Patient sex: M
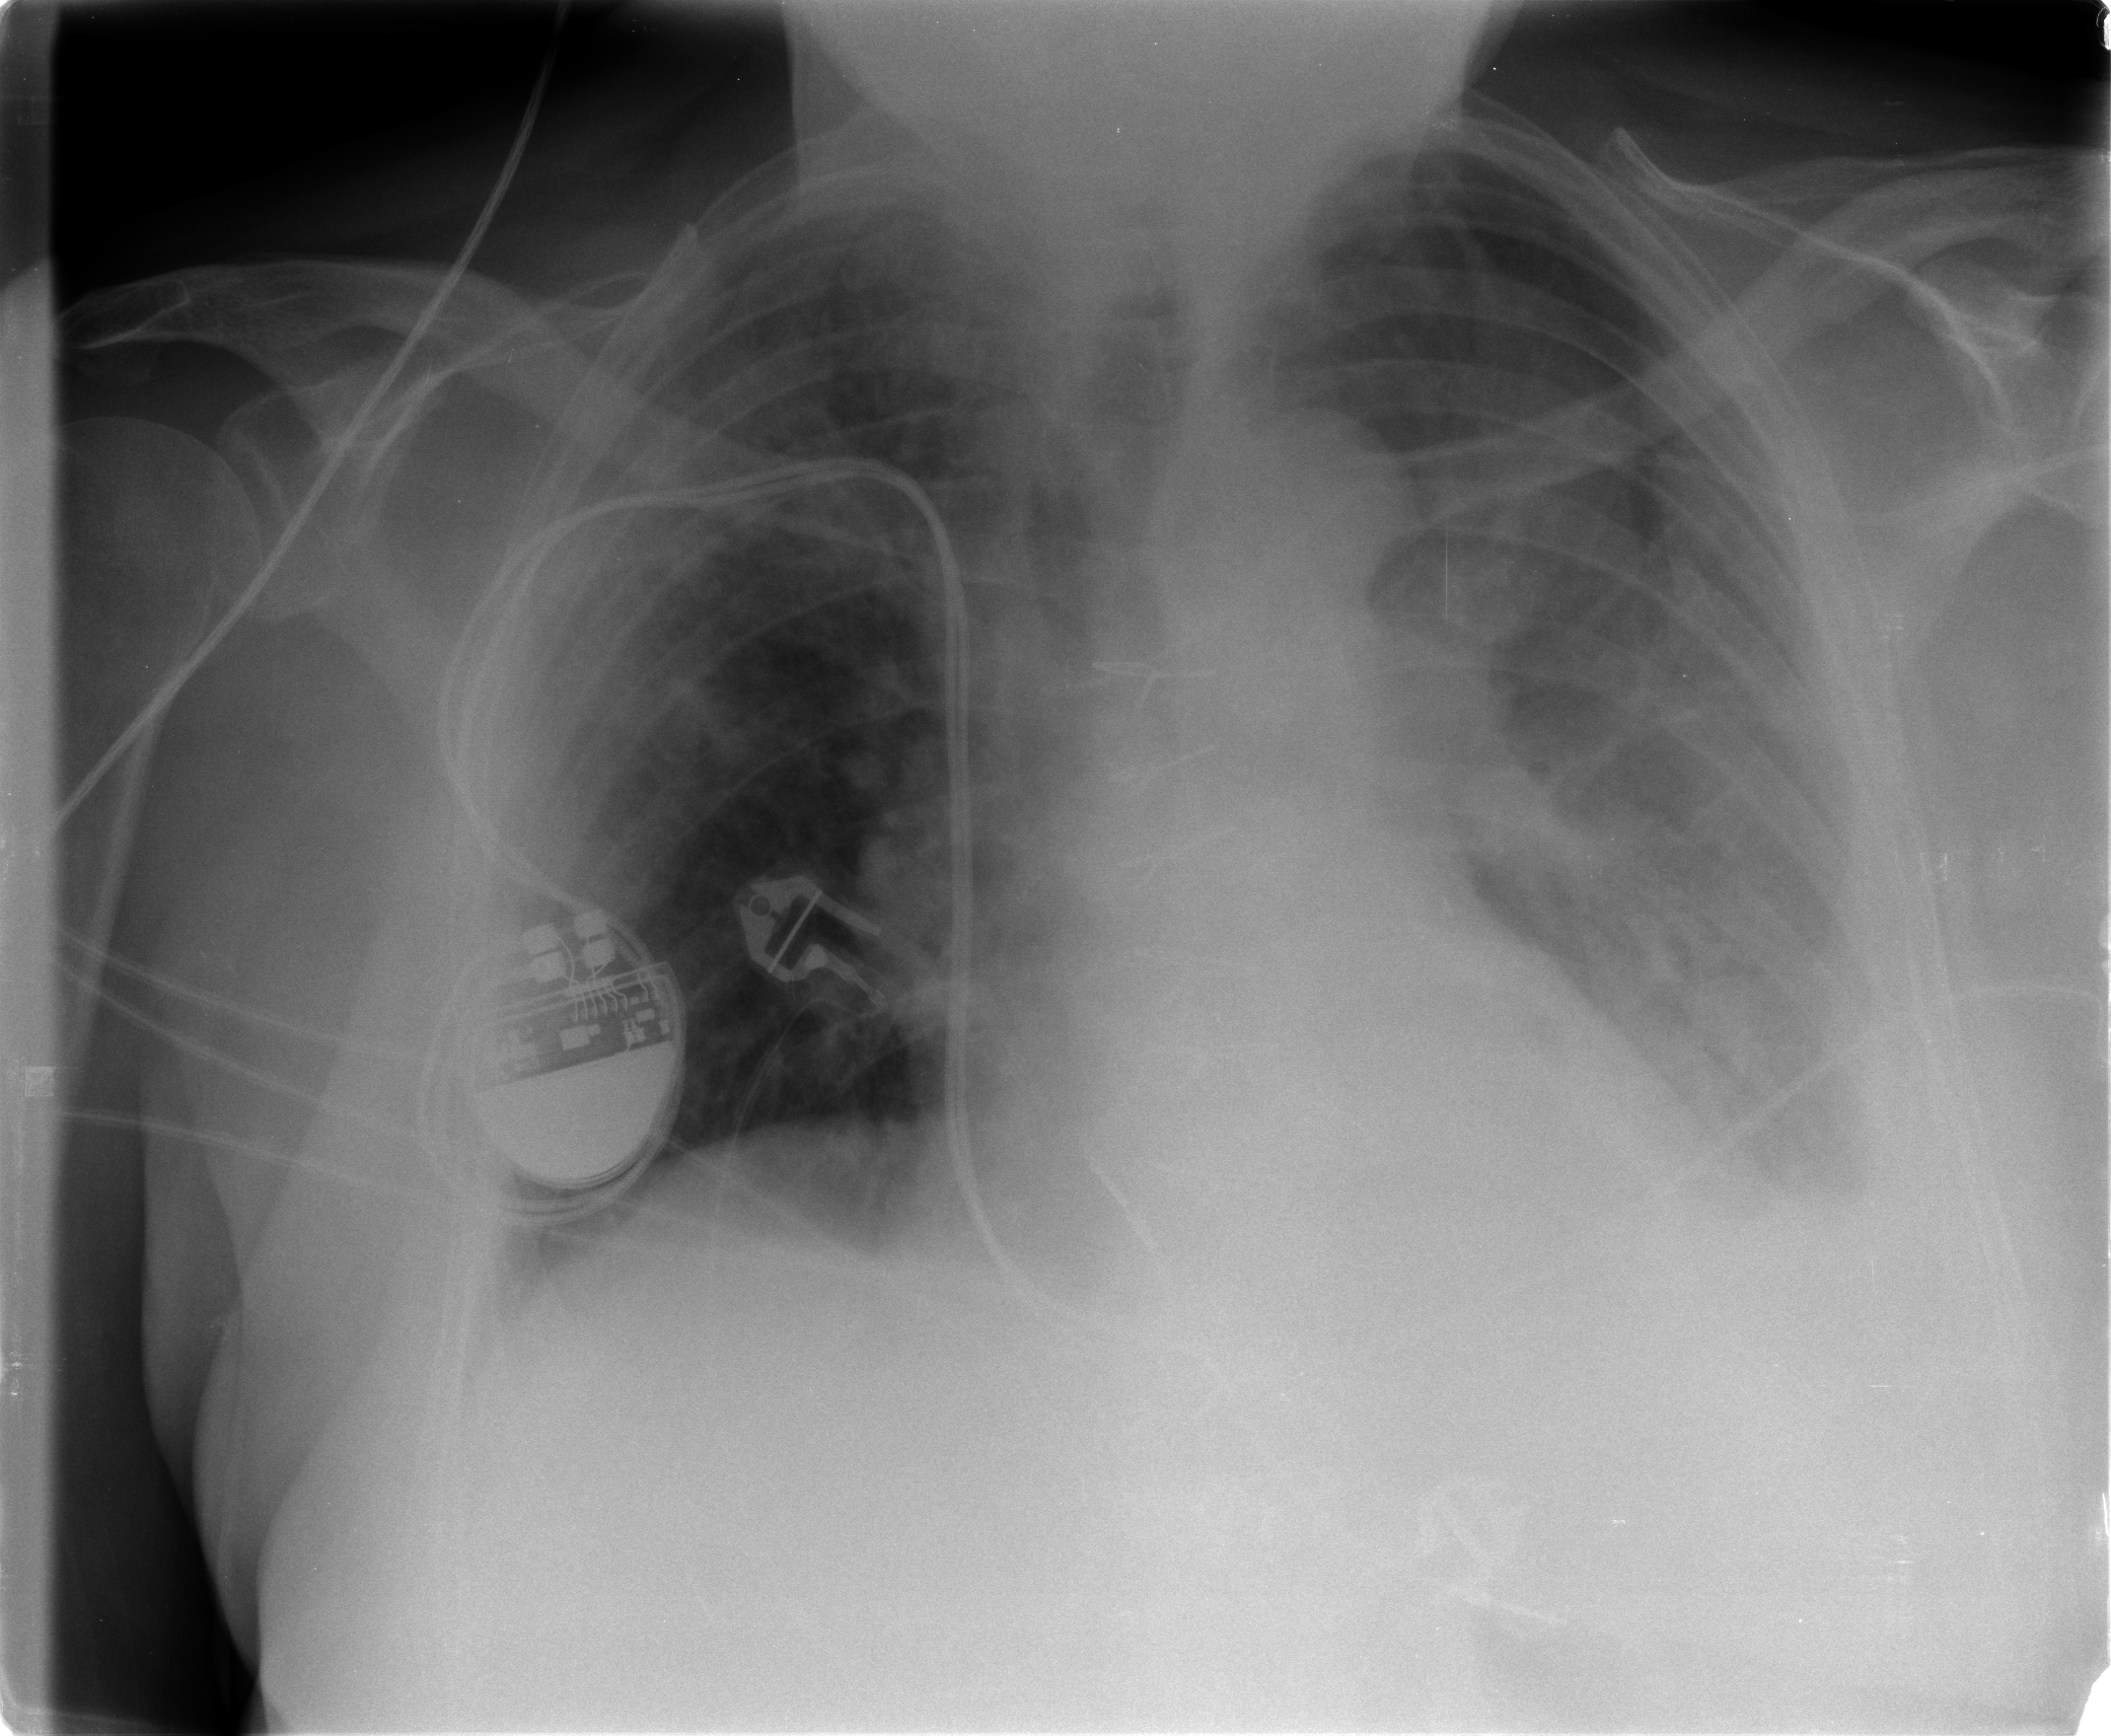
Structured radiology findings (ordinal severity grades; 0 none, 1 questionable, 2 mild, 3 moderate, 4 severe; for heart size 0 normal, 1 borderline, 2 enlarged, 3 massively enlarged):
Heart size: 0
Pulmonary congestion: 2
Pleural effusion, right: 0
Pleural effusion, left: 2
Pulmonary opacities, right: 1
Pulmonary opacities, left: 2
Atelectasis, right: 0
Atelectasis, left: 2